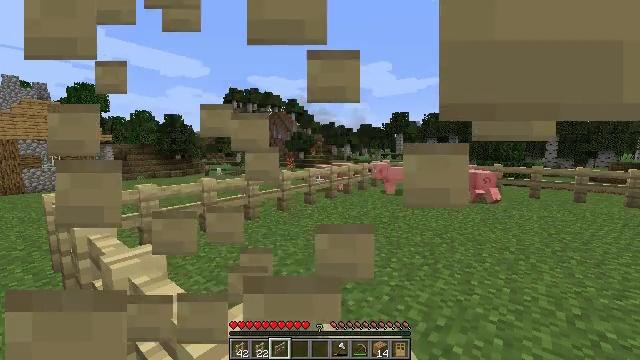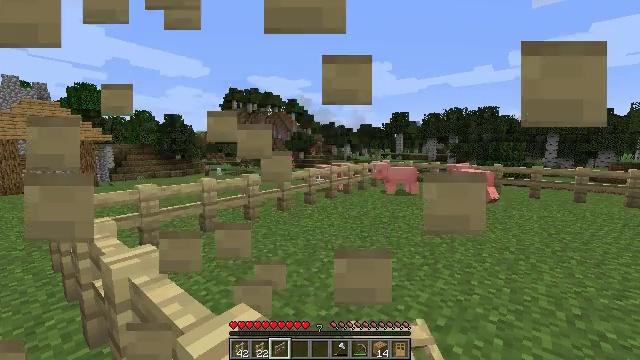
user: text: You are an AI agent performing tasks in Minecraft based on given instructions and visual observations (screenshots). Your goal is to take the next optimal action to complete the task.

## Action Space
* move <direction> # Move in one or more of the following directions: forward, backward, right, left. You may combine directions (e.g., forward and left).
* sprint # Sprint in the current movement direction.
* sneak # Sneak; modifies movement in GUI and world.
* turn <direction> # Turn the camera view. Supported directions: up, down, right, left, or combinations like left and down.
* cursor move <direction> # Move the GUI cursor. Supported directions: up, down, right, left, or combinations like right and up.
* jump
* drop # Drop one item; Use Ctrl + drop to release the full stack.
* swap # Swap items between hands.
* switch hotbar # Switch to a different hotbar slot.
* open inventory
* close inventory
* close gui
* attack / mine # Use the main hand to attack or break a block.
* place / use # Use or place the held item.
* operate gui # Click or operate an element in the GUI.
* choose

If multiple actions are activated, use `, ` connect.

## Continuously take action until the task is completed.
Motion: motion action
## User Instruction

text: Break the birch fence gate.
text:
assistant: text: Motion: attack / mine
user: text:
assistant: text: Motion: attack / mine